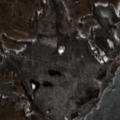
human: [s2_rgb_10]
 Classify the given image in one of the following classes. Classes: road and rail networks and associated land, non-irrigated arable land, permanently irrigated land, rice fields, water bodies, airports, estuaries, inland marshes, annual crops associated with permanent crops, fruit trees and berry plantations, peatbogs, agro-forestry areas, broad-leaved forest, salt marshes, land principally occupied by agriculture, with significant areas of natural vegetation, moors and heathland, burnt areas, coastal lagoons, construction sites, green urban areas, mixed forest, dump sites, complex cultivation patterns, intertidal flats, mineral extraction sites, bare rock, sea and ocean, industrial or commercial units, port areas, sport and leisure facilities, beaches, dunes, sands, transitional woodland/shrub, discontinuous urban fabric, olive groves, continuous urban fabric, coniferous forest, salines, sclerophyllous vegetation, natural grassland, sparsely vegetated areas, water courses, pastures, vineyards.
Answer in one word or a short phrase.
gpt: pastures, complex cultivation patterns, broad-leaved forest, transitional woodland/shrub, water bodies